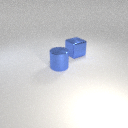
large blue metal cylinder in front of large blue metal cube